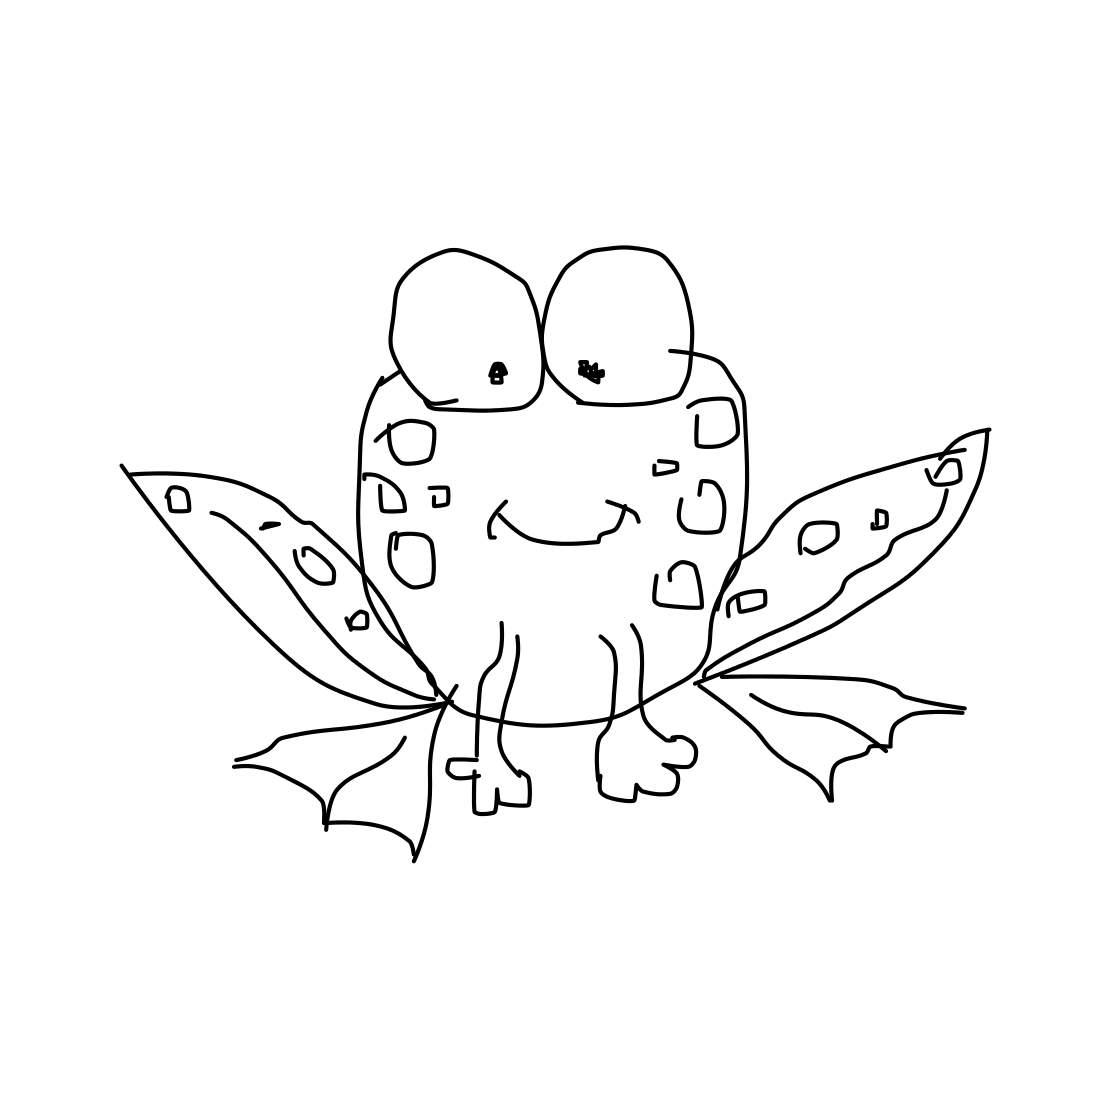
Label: frog